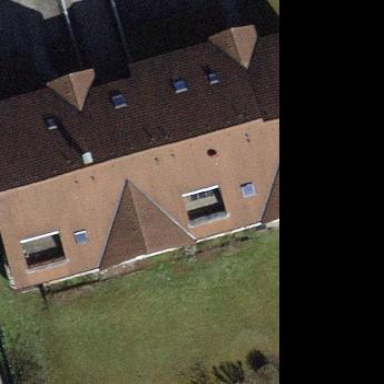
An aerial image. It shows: Terrace building.